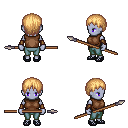
a pixel art fantasy rpg character, female body template, dark elf, purple skin, brown sleeveless shirt, teal pants, light blonde plain hairstyle, leather bracers, ghillies, spear, four views (front, back, left, right), 2x2 character sprite sheet, small pixel art, hard edges, no anti-aliasing